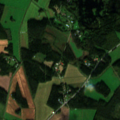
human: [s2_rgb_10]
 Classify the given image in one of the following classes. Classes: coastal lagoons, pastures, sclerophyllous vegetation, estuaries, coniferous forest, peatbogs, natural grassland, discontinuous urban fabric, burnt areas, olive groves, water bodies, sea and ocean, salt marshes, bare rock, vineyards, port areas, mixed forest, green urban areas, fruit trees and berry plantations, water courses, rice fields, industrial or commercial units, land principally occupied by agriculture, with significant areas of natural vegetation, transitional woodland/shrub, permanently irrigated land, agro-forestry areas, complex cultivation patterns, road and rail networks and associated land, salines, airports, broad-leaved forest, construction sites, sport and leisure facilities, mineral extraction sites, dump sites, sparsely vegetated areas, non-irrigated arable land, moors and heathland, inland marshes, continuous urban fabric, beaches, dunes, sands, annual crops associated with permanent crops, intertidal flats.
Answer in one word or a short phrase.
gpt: land principally occupied by agriculture, with significant areas of natural vegetation, coniferous forest, mixed forest